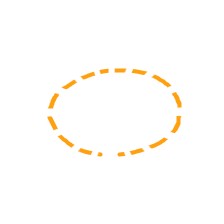
Shape: circle